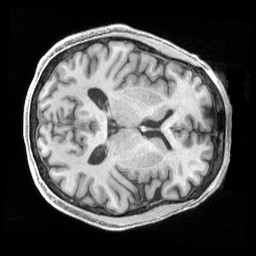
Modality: T1w
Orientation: axial
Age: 71
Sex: male
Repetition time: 2.4 s
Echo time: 0.00222 s